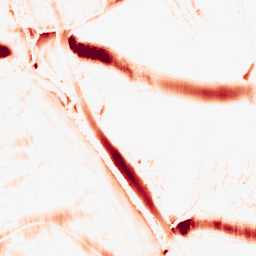
Category: morphological
Decomposition family: morphological_ellipse
Decomposition parameters: operation: opening
width: 30
height: 10
Upsampling method: cubic_mitchell
Upsampling parameters: scale: 2
Upsampling scale: 2